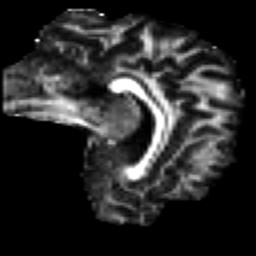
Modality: FA
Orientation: sagittal
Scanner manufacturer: ge
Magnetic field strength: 3 T
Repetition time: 7.98 s
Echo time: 0.0701 s